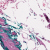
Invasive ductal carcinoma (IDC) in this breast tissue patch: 0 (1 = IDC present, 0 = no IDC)